Question: I am trying to replace 'NA' values within the columns of a data frame, but since some columns have identical names the function 'dplyr::replace_na' replaces the 'NA's only for the first occurrence of each column name.
'''
library(dplyr)
library(stringr)
namesvec1<-c("John Smith","John Smith Jr df", "Luis Rivera","Ricardo Feliciano ADE","Huber Villa Gomez 12","Christian Pilares","Luis Rivera","Luis Rivera","Christian Pilares")
namesvec<-c("John Smith", "Ricardo Feliciano","Christian Pilares","Luis Rivera","John Smith Jr")
namesvec<-sort(namesvec,decreasing = T)
namesfun<-(sapply(namesvec1, function (x)(str_extract(x,sapply(namesvec, function (y)y)))))%>%as.data.frame(stringsAsFactors = F)
mylist<-list()
for(i in 1:ncol(namesfun)){
mylist[i]<-"zzz"
}
names(mylist)<-names(namesfun)
replace_na(namesfun,mylist)
'''
The result i get is this:

Am I doing something wrong?
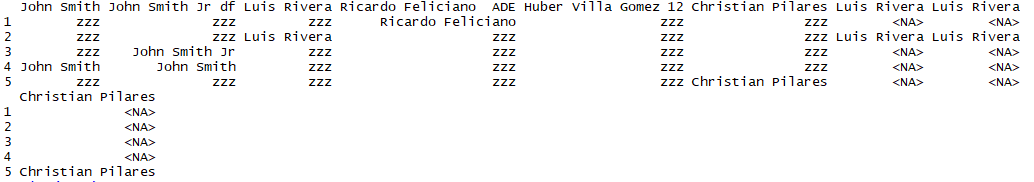
Answer: I use 'purrr' with 'replace_na' to do what you want, when I have a common replacement value for 'NA'.
'''
library(tidyverse) #for tidyr/purrr/dplyr
map_df(namesfun, ~replace_na(.x, "zzz"))
# A tibble: 5 x 6
'John Smith' 'John Smith Jr df' 'Luis Rivera' 'Ricardo Feliciano ADE' 'Huber Villa Gomez 12' 'Christian Pilares'
<chr> <chr> <chr> <chr> <chr> <chr>
1 zzz zzz zzz Ricardo Feliciano zzz zzz
2 zzz zzz Luis Rivera zzz zzz zzz
3 zzz John Smith Jr zzz zzz zzz zzz
4 John Smith John Smith zzz zzz zzz zzz
5 zzz zzz zzz zzz zzz Christian Pilares
'''